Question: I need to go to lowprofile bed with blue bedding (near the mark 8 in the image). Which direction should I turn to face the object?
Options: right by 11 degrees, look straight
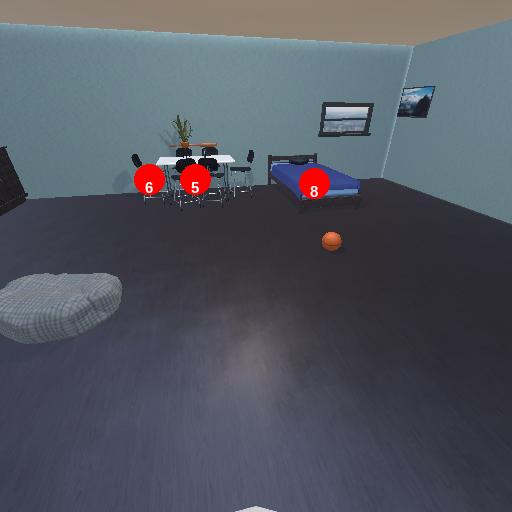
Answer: right by 11 degrees